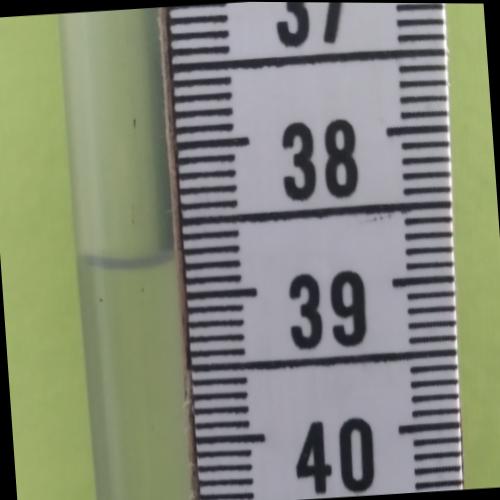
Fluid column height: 38.7 cm